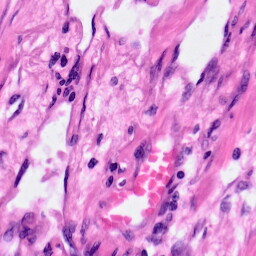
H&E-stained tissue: Pancreatic